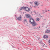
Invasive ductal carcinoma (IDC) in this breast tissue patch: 0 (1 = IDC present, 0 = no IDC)